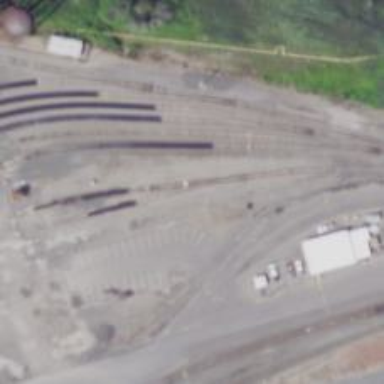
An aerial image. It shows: Railway yard.